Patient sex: M
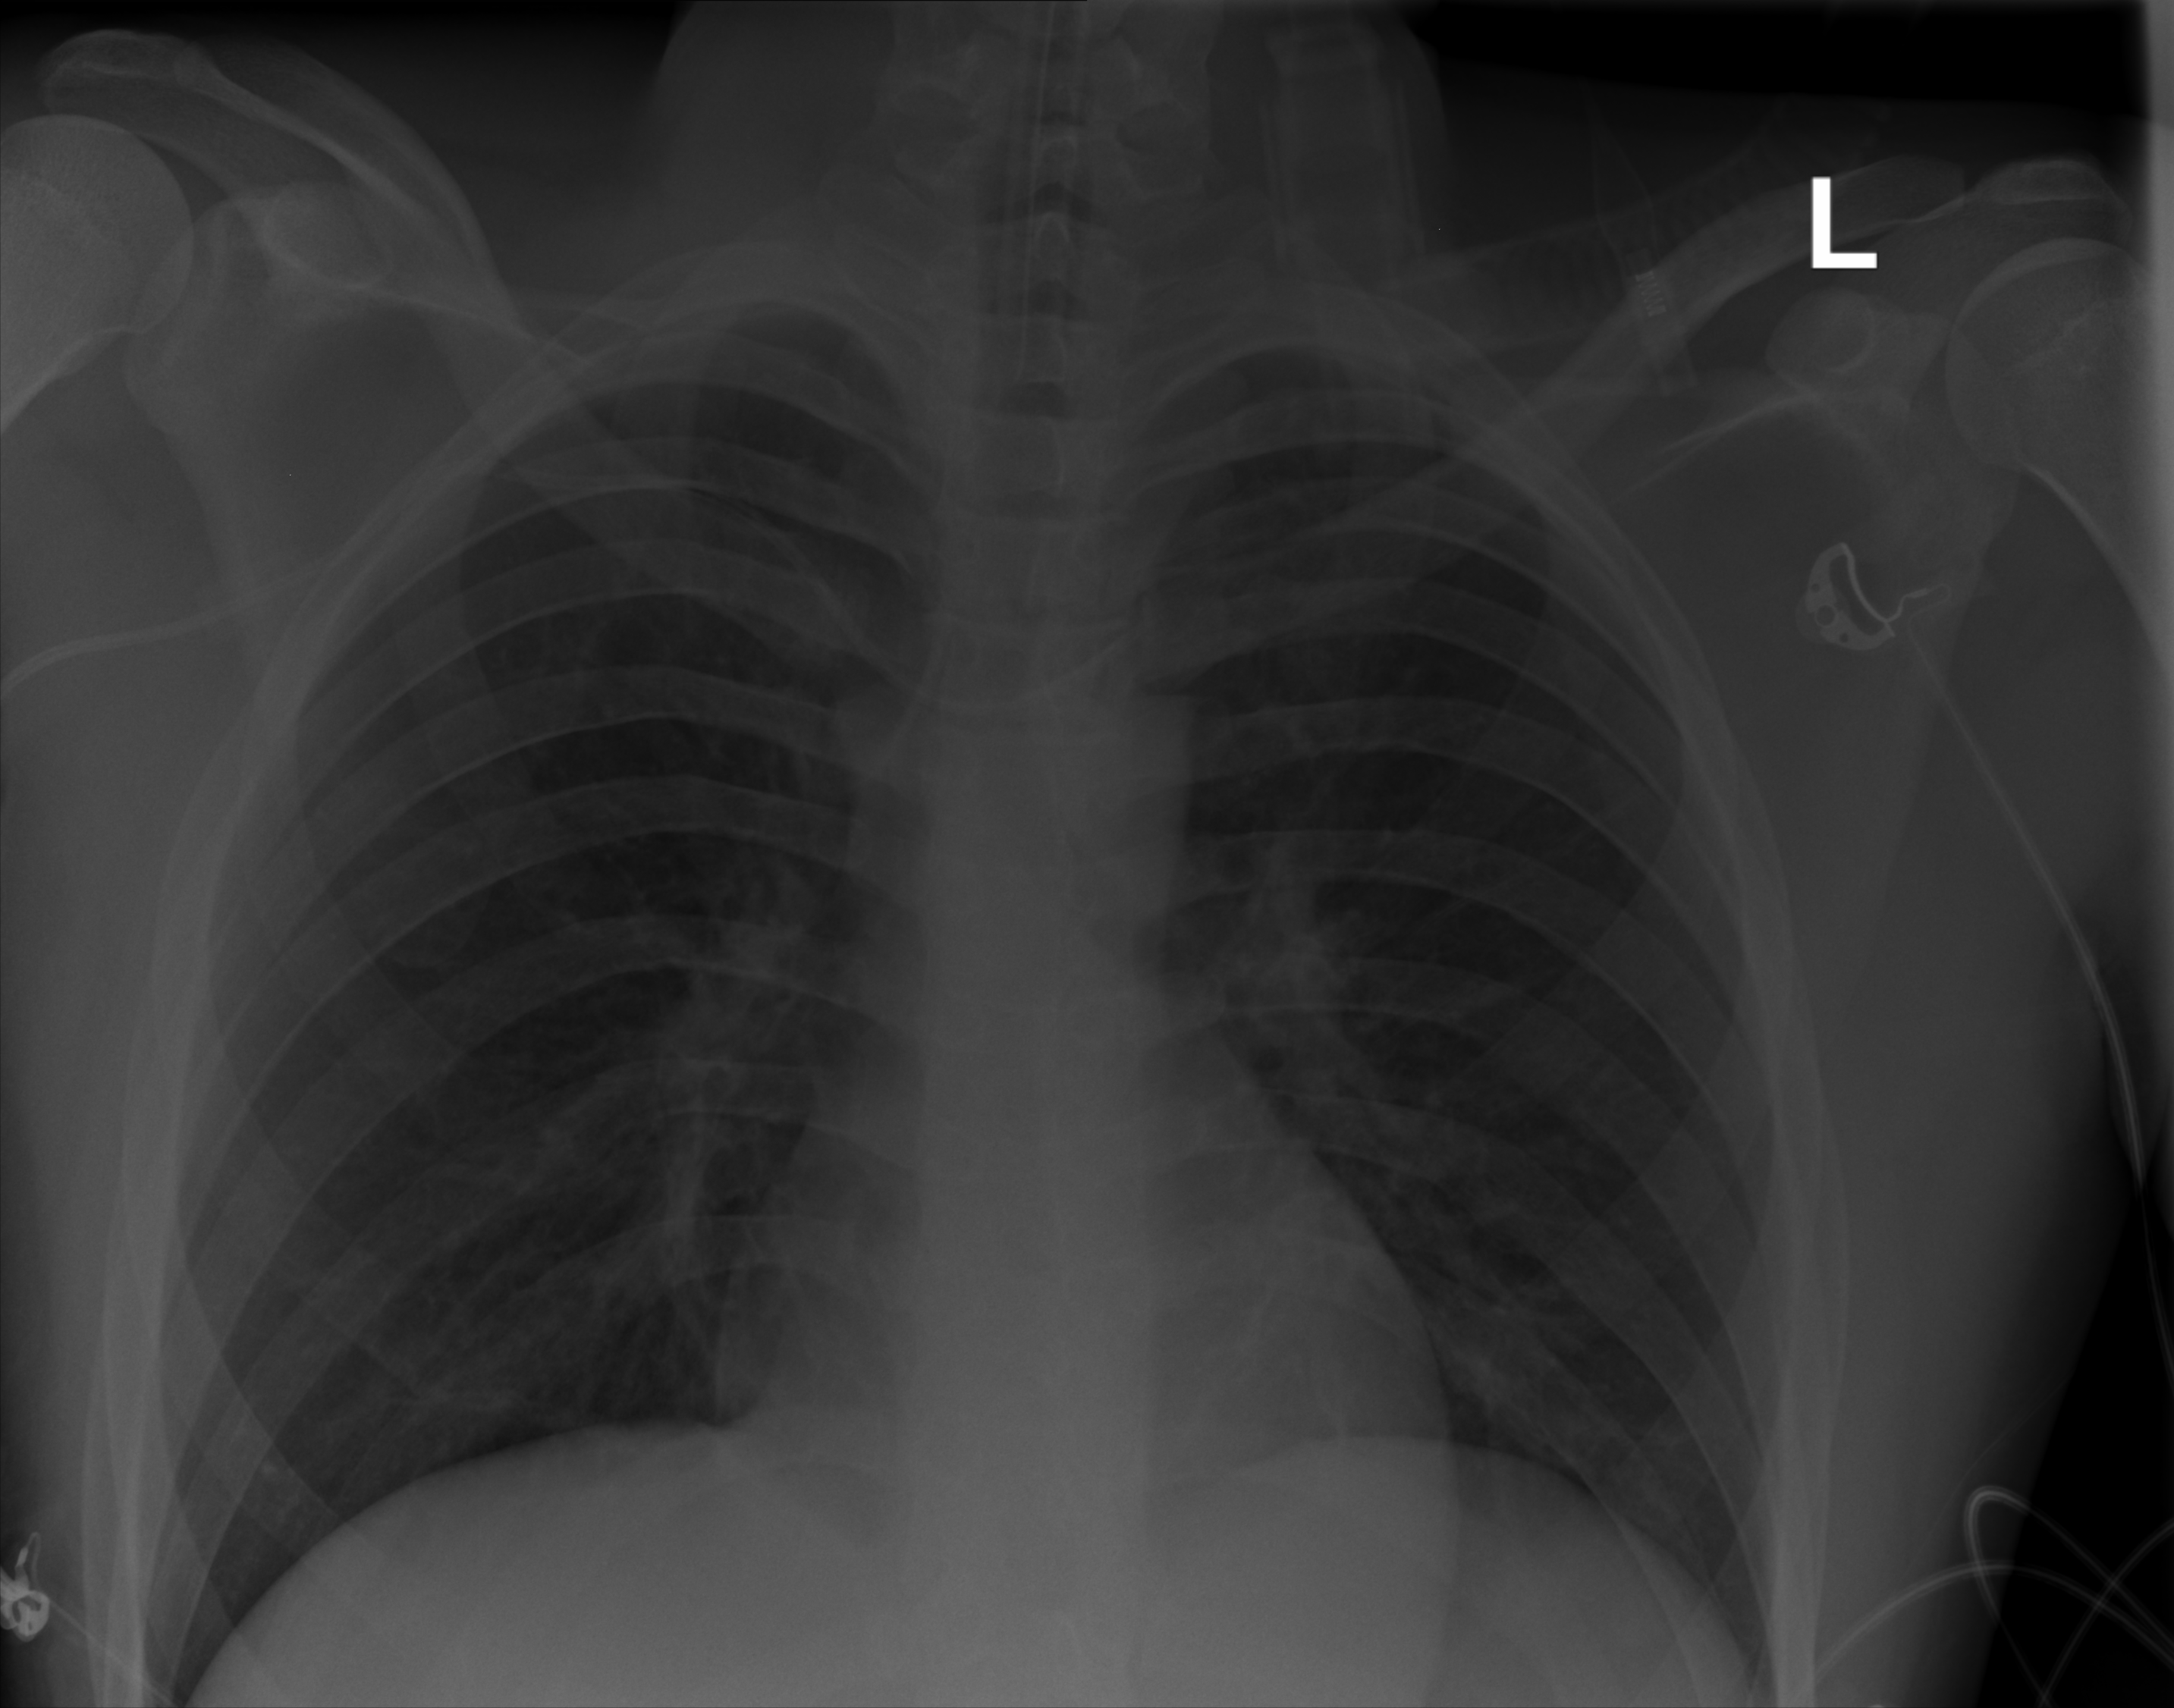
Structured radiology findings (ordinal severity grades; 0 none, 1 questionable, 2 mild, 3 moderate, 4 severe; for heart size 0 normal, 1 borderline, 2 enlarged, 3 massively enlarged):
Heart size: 0
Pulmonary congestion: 0
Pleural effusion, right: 0
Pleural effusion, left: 0
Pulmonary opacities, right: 0
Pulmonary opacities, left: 0
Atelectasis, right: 2
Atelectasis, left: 2